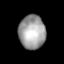
Tissue: lung
Cell type: Epithelial cells
Senescence score: 0.2346
Nuclear area (px): 878
Mean DAPI intensity: 160.282